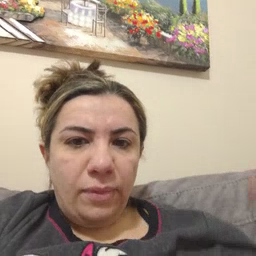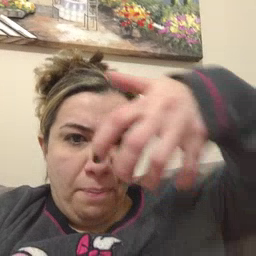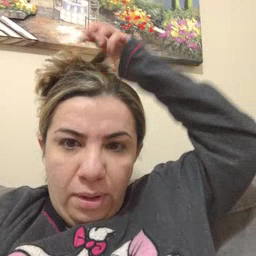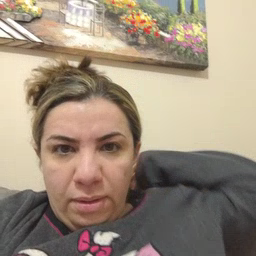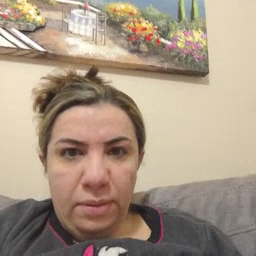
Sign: lion